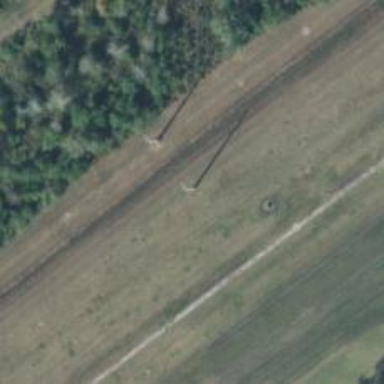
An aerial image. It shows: Power pole.